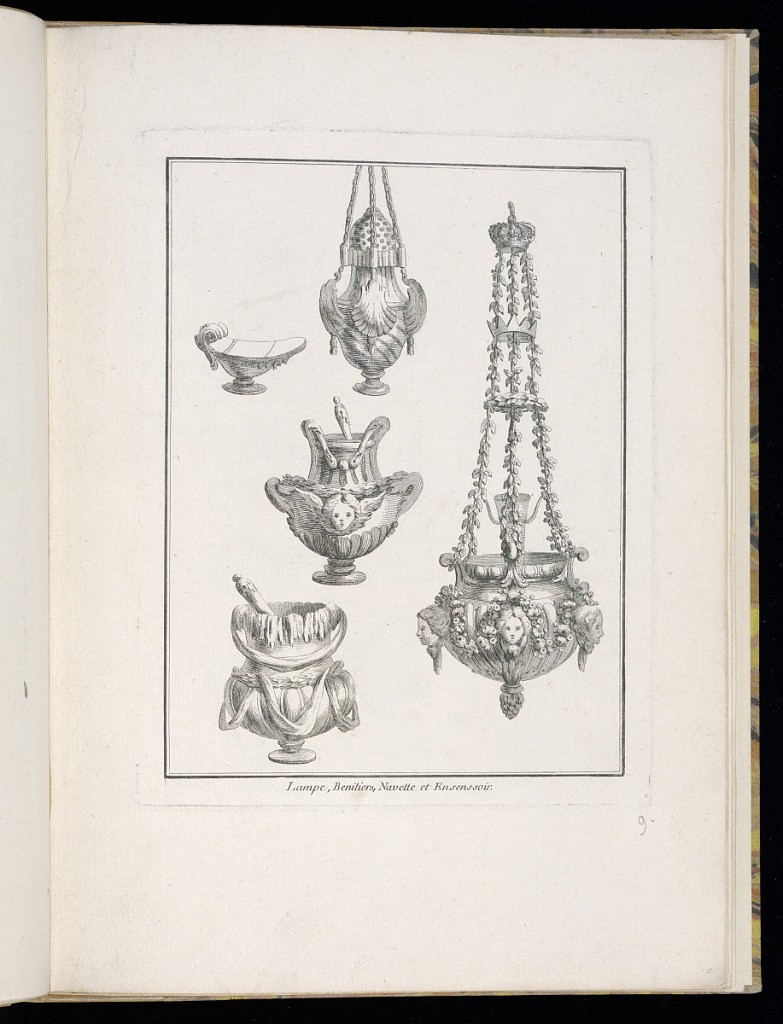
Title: Lampe, Benitiers, Navette et Ensenssoir
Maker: Clément Pierre Marillier, French, 1740 – 1808
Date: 1763
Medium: Etching and engraving on paper
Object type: Print
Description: Designs for ecclesiastical objects including a lamp, benitiers, an incense boat (navicula), and hanging censers featuring mascarons (masks), wings, a crown, foliate branches, festoons of textiles, flowers, and leaves, scrolling leaves (rinceaux), crowns, shells, fluting and gadrooning. The plate is titled.